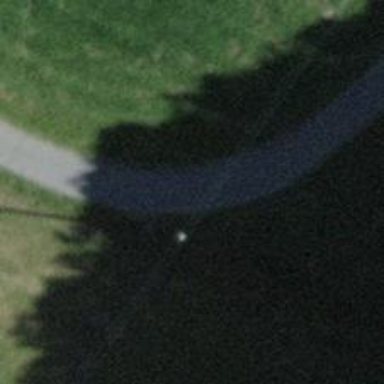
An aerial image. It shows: Paved service road with grade 1 track type.